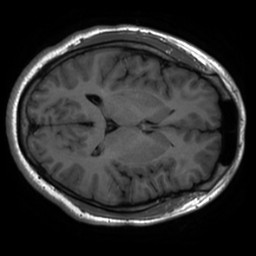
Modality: inplaneT1
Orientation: axial
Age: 18
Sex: male
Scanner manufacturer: ge
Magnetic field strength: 3 T
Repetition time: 2.499 s
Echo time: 0.02513 s